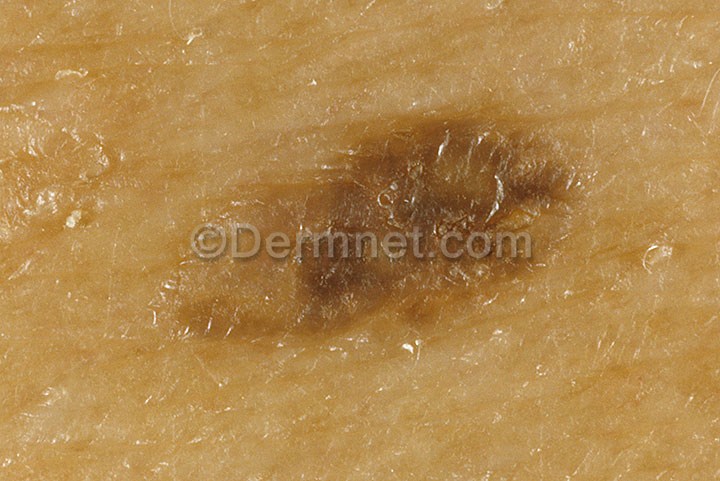
Disease: Seborrheic Keratoses and other Benign Tumors